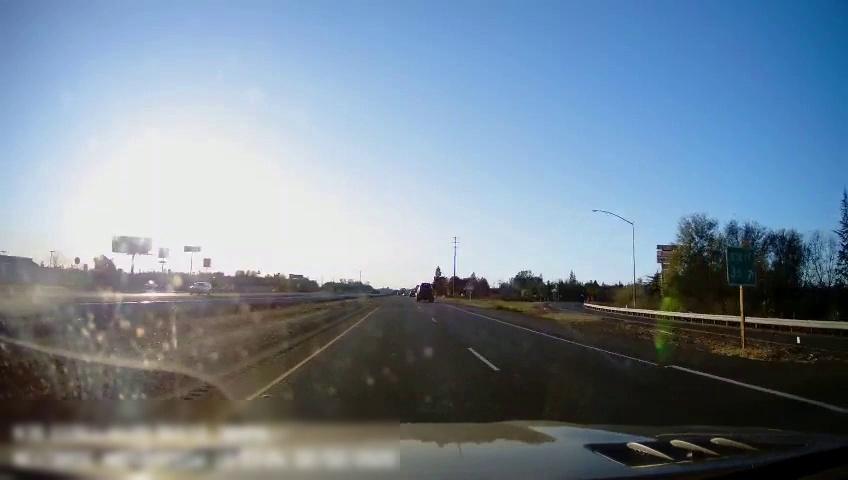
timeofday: Day
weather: Sunny
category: Drivable Space
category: Drivable Space
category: Drivable Space
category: Vehicles | Truck
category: Vehicles | SUV
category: Lanes | Current Lane
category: Lanes | Current Lane
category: Lanes | Alternate Lane
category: Lanes | Alternate Lane
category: Traffic | Signs